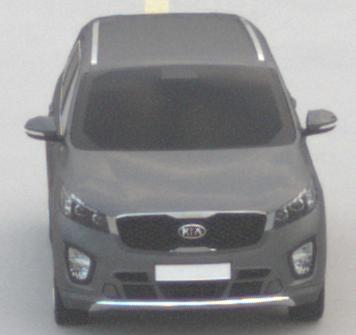
Make: KIA
Model: Sorento 2.2 CRDi
Detailed model: Sorento (UM)
Model produced from: 2015/03
Model produced until: 2017/10
Doors: 5
Color: gray
Road condition: dry road
Daytime: morning or afternoon
Contrast: low contrast